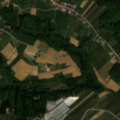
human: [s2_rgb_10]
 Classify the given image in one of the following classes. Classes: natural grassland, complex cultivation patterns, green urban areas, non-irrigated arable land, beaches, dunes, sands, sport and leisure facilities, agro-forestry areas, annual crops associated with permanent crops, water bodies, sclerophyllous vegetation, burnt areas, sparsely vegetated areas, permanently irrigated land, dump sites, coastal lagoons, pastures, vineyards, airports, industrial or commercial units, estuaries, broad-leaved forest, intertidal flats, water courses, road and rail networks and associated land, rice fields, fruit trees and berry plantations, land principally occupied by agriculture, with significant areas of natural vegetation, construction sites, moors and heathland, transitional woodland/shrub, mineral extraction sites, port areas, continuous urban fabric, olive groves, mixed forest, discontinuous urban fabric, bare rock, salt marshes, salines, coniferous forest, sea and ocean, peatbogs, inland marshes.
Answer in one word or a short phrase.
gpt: non-irrigated arable land, complex cultivation patterns, mixed forest